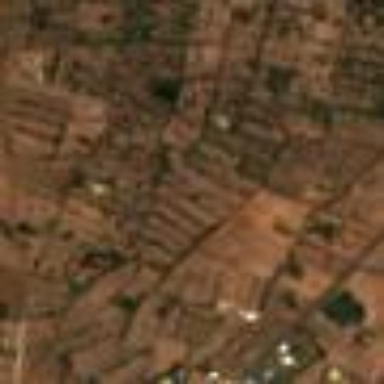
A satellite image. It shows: Farmland with rice crops growing. The produce is rice.